Interaction volume radius: 10 \u00c5
Interaction volume height: 10 \u00c5
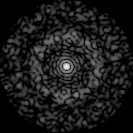
Disorder parameter: 0.8562